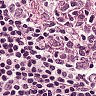
Metastatic tissue present: no